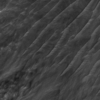
Label: not_dusty